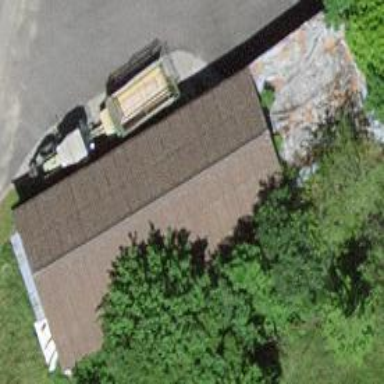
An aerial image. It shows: Garage building.